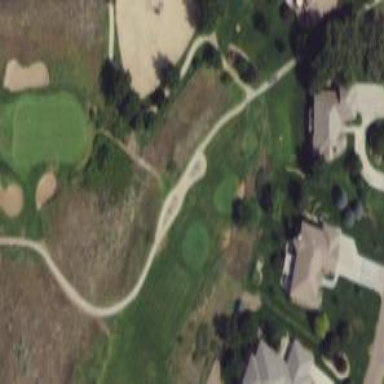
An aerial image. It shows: Golf cartpath that is also road path.